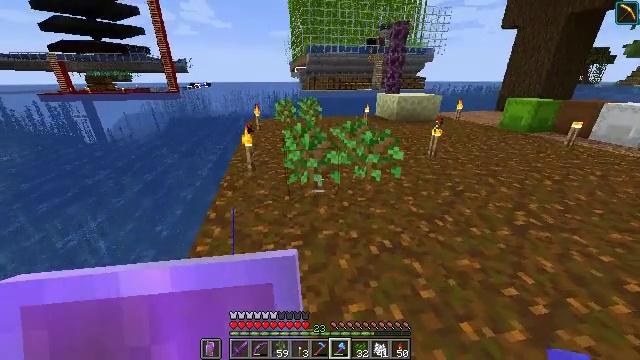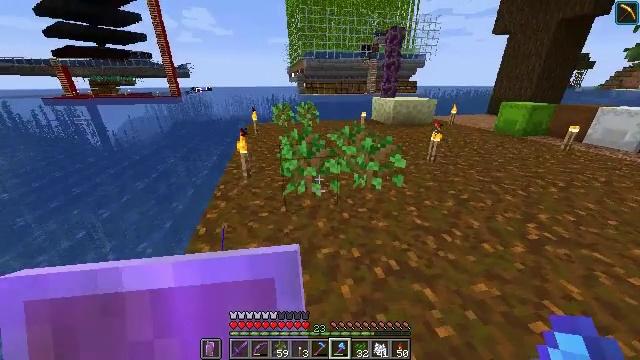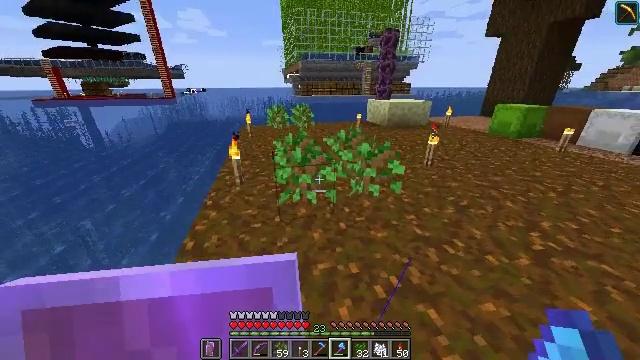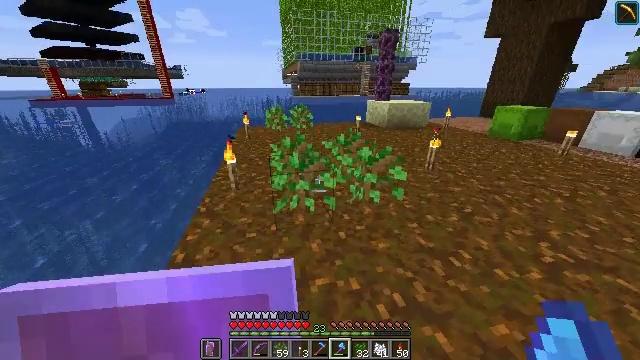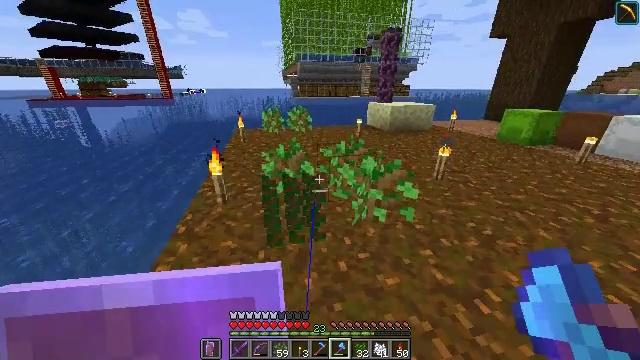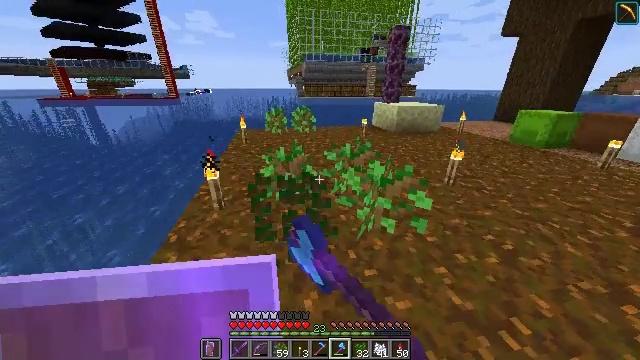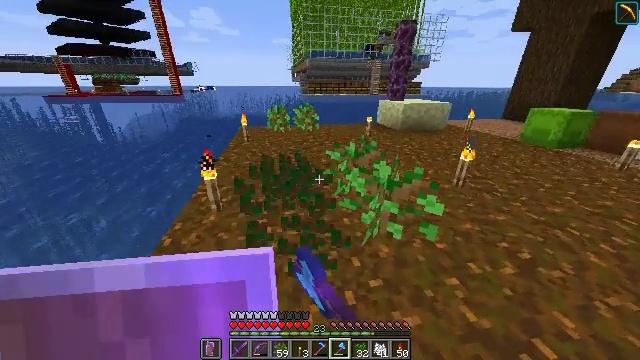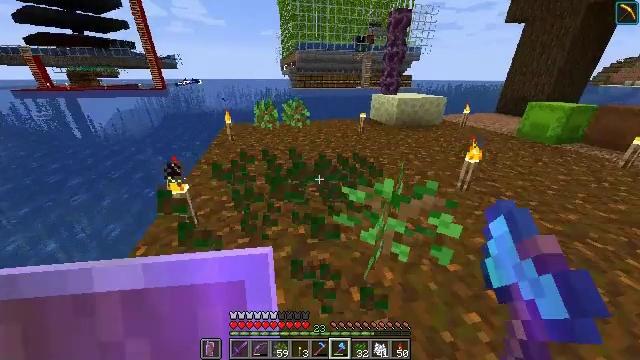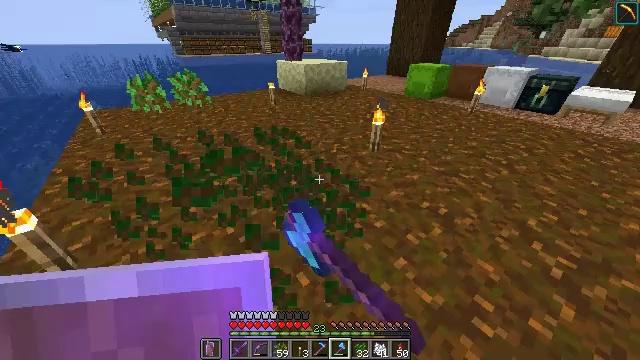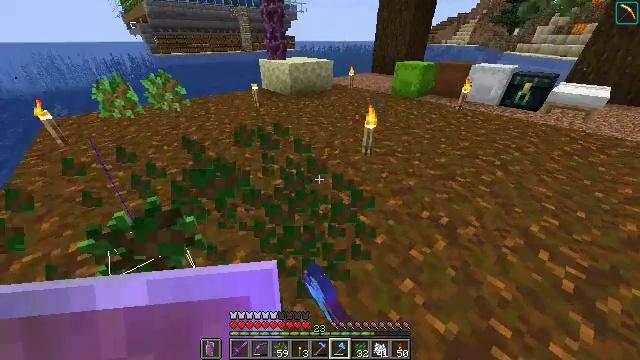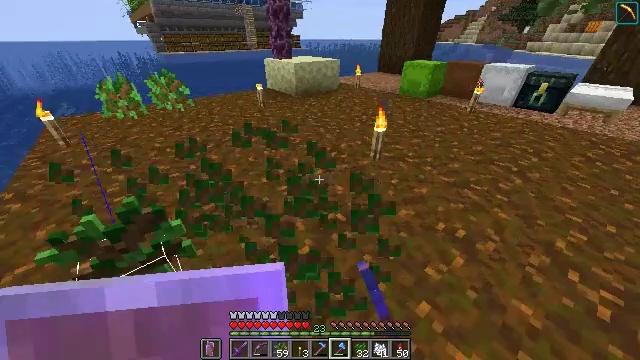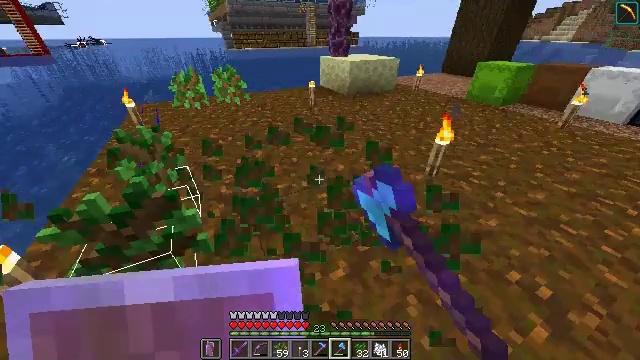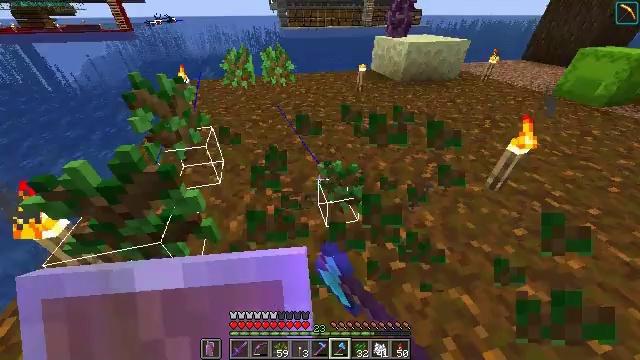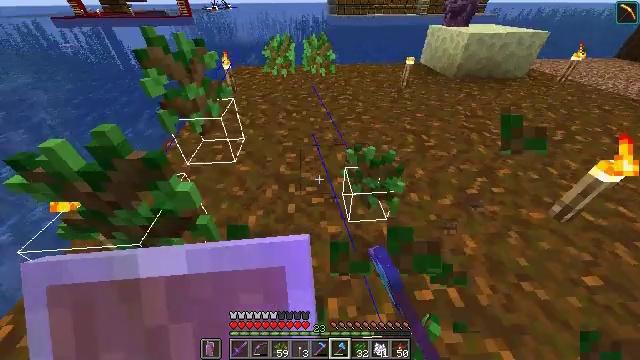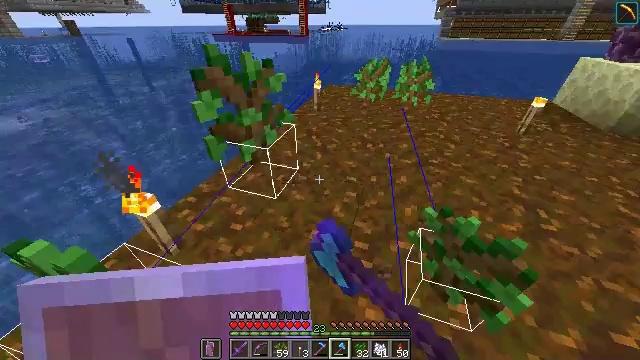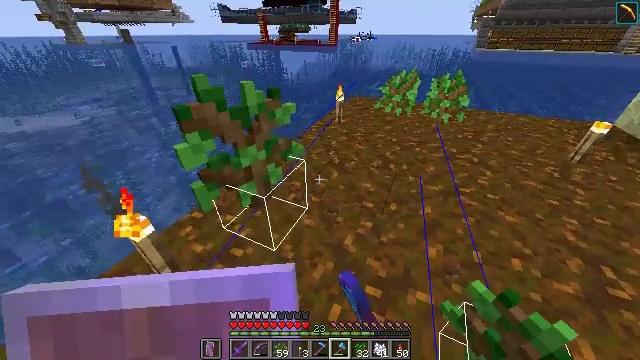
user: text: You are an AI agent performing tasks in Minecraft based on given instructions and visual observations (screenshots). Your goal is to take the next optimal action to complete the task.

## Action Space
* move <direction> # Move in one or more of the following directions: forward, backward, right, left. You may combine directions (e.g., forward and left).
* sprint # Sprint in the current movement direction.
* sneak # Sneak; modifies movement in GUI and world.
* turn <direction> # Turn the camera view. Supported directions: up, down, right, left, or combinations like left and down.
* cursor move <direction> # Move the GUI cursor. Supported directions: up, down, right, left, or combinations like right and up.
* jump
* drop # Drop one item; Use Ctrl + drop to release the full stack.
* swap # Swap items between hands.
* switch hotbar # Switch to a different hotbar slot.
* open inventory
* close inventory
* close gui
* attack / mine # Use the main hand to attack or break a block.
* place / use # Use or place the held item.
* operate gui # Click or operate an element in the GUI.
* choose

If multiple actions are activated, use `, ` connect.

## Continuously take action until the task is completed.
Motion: motion action
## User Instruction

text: Harvest the oak sapling.
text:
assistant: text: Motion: move forward, sprint
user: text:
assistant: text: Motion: move forward, sprint, turn right
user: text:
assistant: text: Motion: move forward, sprint
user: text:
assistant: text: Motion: move forward, sprint, attack / mine
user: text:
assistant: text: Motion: move forward, sprint, turn left, attack / mine
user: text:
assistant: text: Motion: move forward, sprint, attack / mine
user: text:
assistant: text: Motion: move forward, sprint, turn right and down, attack / mine
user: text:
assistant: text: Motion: move forward, sprint, turn right and down, attack / mine
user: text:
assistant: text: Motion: move forward, sprint, turn right, attack / mine
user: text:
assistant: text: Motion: move forward, sprint, turn left, attack / mine
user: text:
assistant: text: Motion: move forward, sprint, turn left, attack / mine
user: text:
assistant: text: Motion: move forward, sprint, turn left and down, attack / mine
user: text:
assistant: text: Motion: move forward, sprint, turn left and down, attack / mine
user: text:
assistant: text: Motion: move forward, sprint, turn left and up, attack / mine
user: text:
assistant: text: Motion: move forward, sprint, turn left and up, attack / mine
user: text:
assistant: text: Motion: move forward, sprint, attack / mine
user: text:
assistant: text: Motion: move forward, sprint, turn up, attack / mine
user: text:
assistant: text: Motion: move forward, sprint, turn right and up, attack / mine
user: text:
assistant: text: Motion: move forward, sprint, turn right and up
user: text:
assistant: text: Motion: move forward, sprint, turn right
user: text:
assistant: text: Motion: move forward, sprint, turn right
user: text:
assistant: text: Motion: move forward, sprint
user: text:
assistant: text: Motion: move forward, sprint, turn right
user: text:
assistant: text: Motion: move forward, sprint
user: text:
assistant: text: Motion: move forward, sprint, attack / mine
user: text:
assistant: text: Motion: move forward, sprint, attack / mine
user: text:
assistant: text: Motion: move forward, sprint, turn right, attack / mine
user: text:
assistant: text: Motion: move forward, sprint, turn right, attack / mine
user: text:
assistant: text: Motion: move forward, sprint, turn right, attack / mine
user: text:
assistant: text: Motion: move forward, sprint, turn right and down, attack / mine